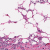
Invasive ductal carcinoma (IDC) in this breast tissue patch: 1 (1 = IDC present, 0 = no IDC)